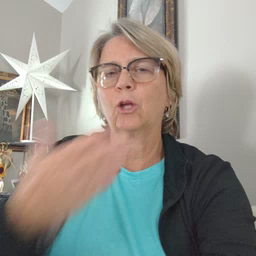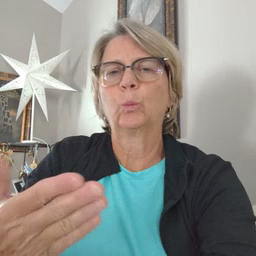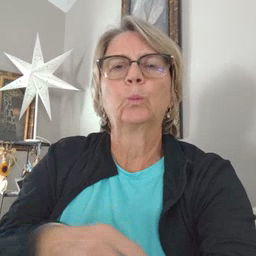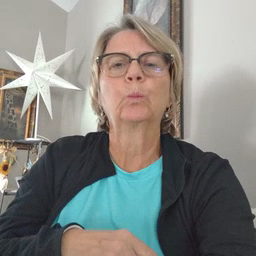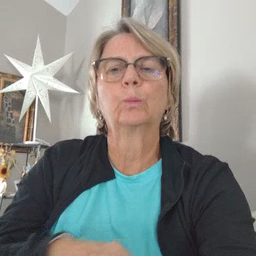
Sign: thankyou